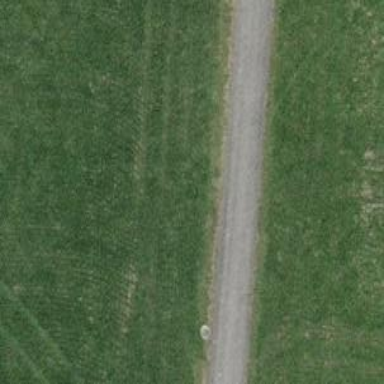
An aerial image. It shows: Track with grade 2 gravel surface.